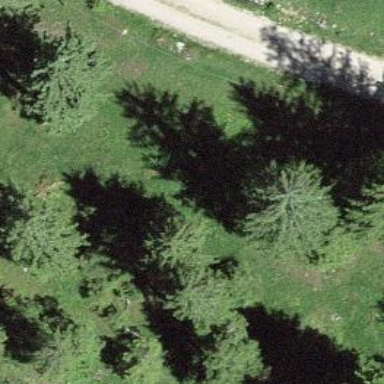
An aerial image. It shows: Beautiful tree in nature.